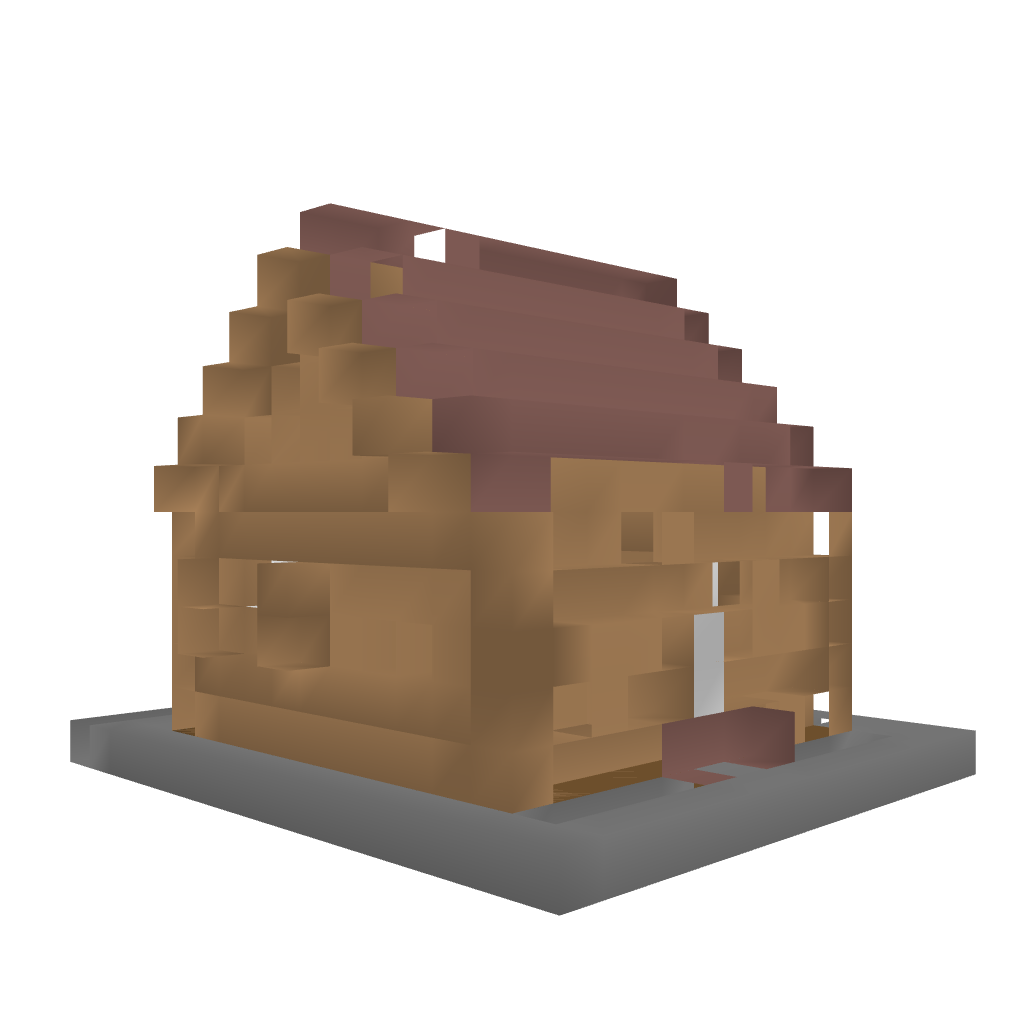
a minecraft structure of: Small Cabin House bad low quality